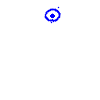
Particle: proton